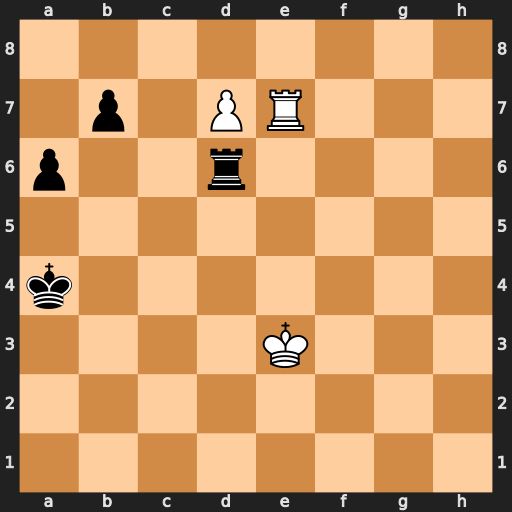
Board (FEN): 8/1p1PR3/p2r4/8/k7/4K3/8/8
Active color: w
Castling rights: -
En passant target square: -
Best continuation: Re4+ Kb5 Rd4 Rxd7 Rxd7